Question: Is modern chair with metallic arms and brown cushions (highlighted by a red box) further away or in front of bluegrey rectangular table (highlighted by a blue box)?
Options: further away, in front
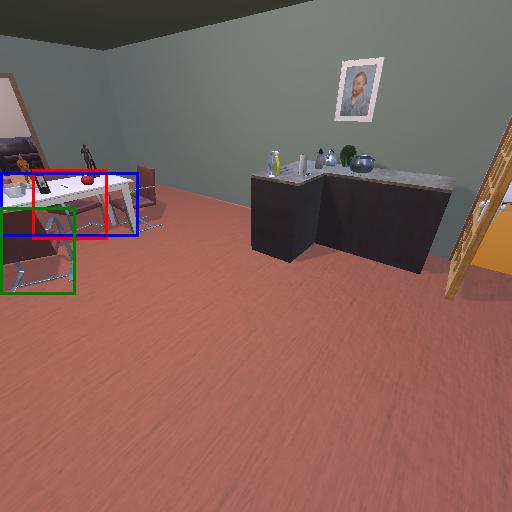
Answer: further away